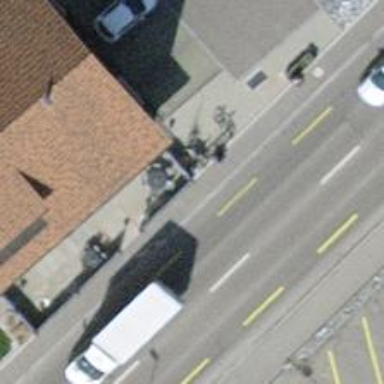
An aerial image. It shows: Bus stop with platform for public transport.